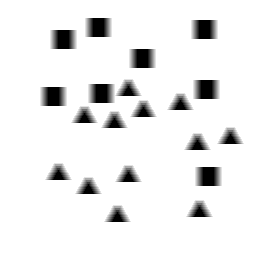
Squares: 8
Triangles: 12
Stars: 0
Total shapes: 20